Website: walmart
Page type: customer-info-address
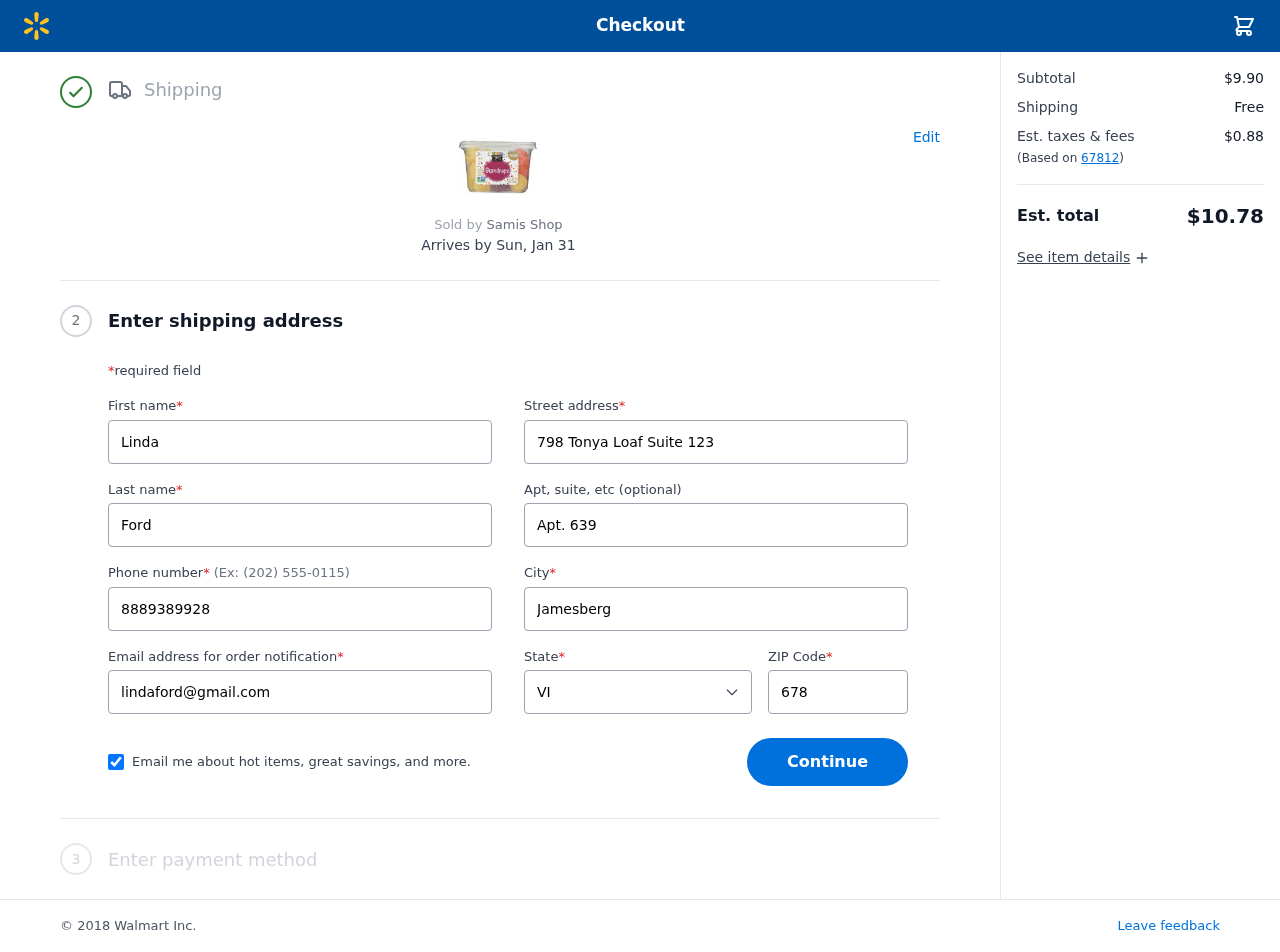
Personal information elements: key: PII_CITY
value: Jamesberg
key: PII_EMAIL
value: lindaford@gmail.com
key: PII_FIRSTNAME
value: Linda
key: PII_LASTNAME
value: Ford
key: PII_PHONE
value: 8889389928
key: PII_POSTCODE
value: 67812
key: PII_STATE
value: VI
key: PII_STREET
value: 798 Tonya Loaf Suite 123
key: PII_STREET2
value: Apt. 639
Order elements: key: ORDER_DELIVERY_DATE
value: Sun, Jan 31
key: ORDER_SUBTOTAL
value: $9.90
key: ORDER_SHIPPING_COST
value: Free
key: ORDER_TAX
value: $0.88
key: ORDER_TOTAL
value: $10.78